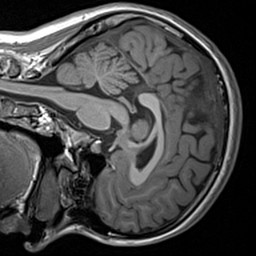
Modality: T1w
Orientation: sagittal
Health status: healthy
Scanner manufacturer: siemens
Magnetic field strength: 3 T
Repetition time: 1.9 s
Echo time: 0.00227 s